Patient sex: M
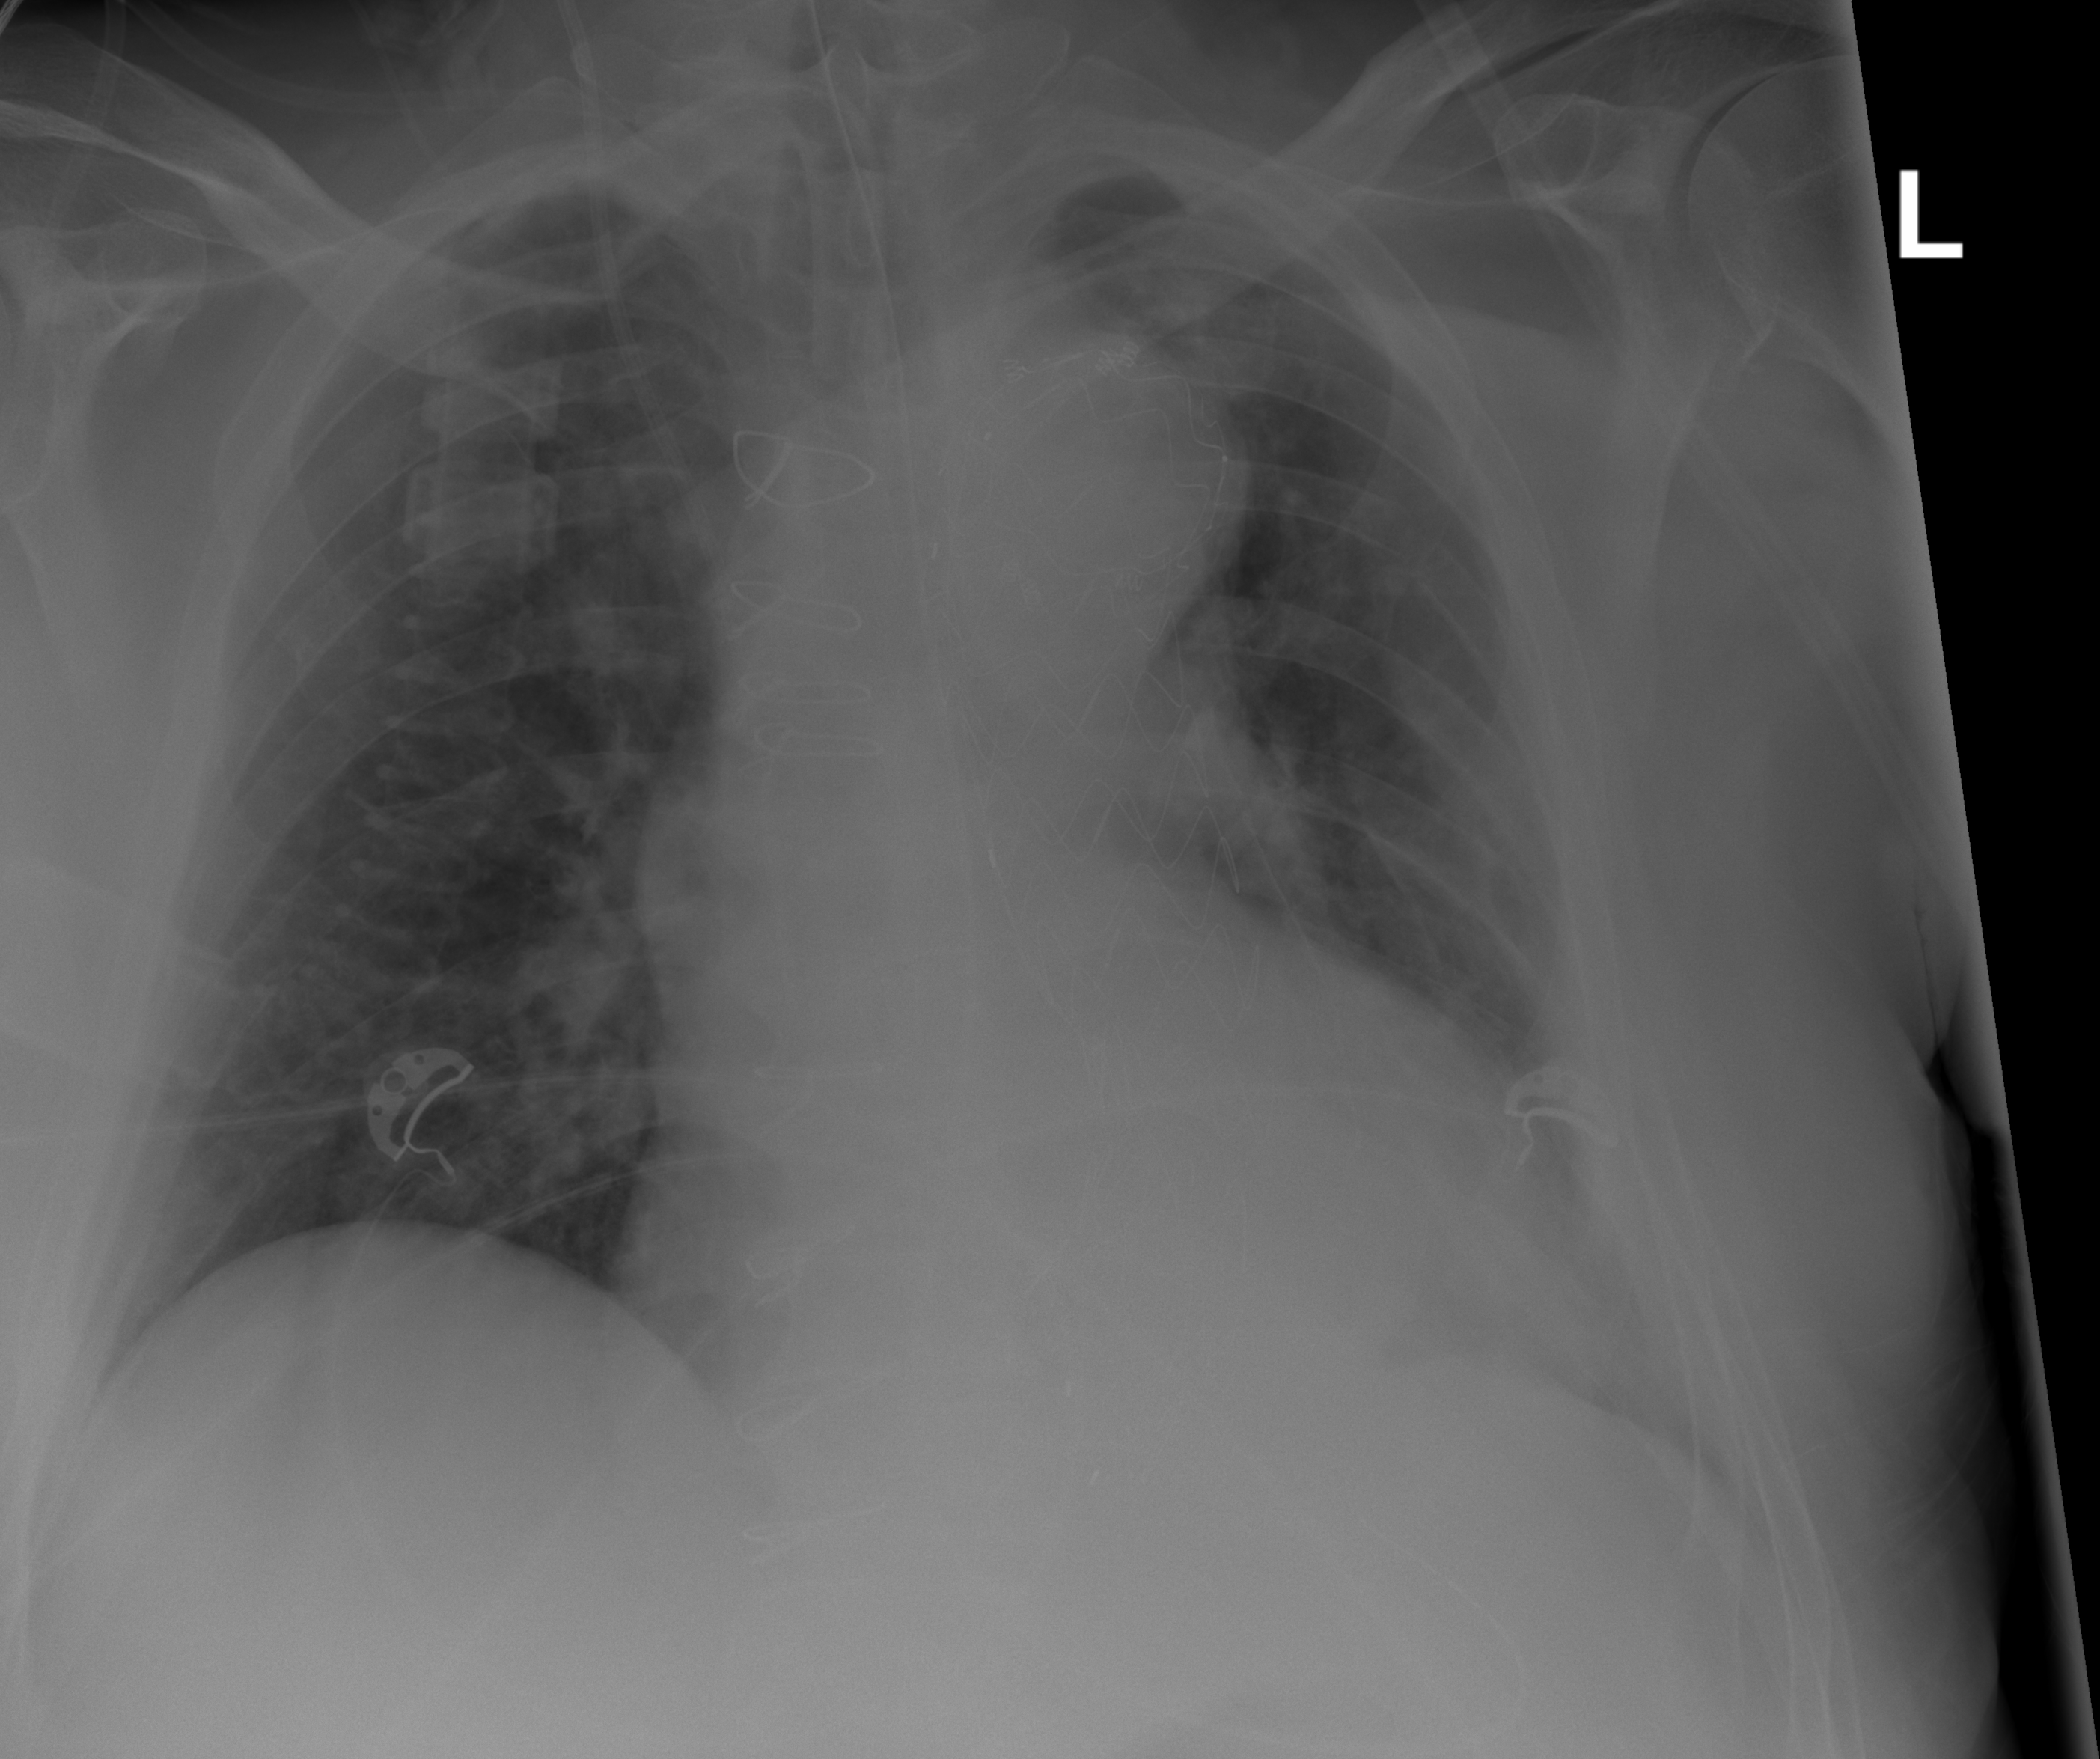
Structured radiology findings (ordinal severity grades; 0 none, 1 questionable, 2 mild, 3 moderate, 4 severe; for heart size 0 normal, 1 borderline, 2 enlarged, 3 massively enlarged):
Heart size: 2
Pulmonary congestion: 0
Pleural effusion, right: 0
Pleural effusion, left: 2
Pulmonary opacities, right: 0
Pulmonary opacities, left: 1
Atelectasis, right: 0
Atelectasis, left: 2